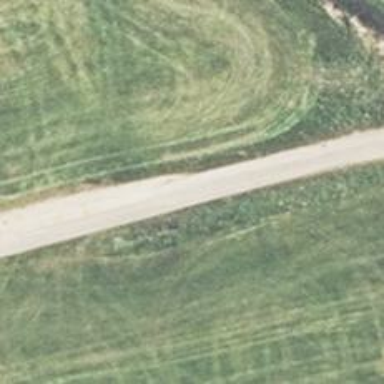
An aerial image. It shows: Asphalt cycleway.